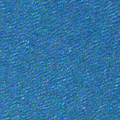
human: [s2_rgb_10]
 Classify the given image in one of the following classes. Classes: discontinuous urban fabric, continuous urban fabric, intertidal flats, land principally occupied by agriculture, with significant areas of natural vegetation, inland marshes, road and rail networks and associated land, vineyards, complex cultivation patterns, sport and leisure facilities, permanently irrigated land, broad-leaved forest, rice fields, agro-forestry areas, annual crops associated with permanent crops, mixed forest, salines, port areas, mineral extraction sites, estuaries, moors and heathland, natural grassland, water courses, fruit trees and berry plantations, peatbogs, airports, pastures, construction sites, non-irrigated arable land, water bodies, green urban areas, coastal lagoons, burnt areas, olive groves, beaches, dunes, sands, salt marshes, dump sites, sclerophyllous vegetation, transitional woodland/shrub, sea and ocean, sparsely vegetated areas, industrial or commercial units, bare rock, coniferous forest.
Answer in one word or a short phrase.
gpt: sea and ocean